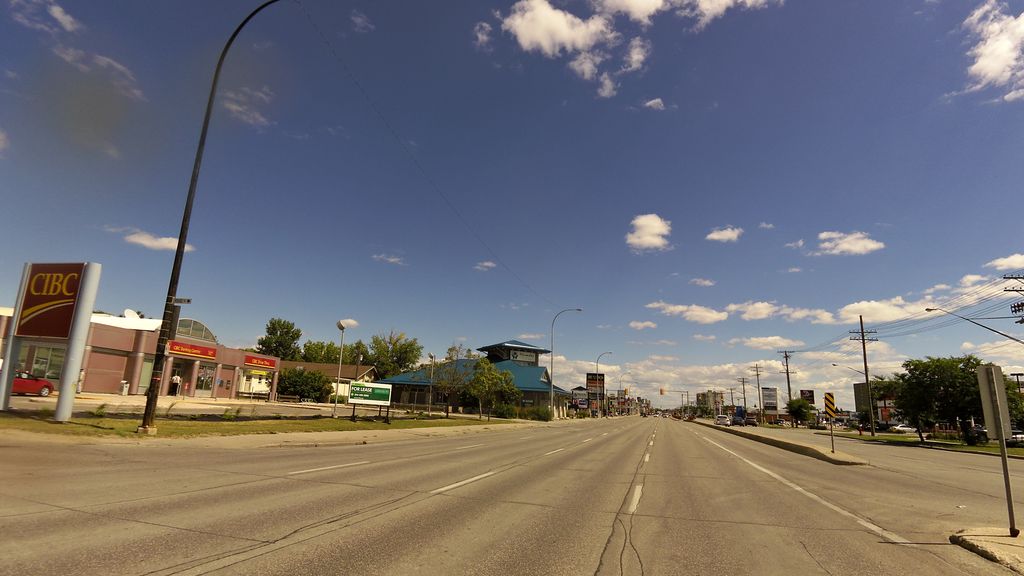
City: winnipeg